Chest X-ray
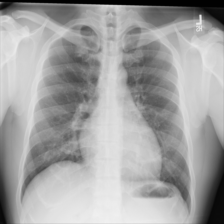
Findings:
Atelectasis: negative
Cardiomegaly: negative
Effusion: negative
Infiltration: negative
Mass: negative
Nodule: negative
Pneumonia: negative
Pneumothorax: negative
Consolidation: negative
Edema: negative
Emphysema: negative
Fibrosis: negative
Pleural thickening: negative
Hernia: negative